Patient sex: M
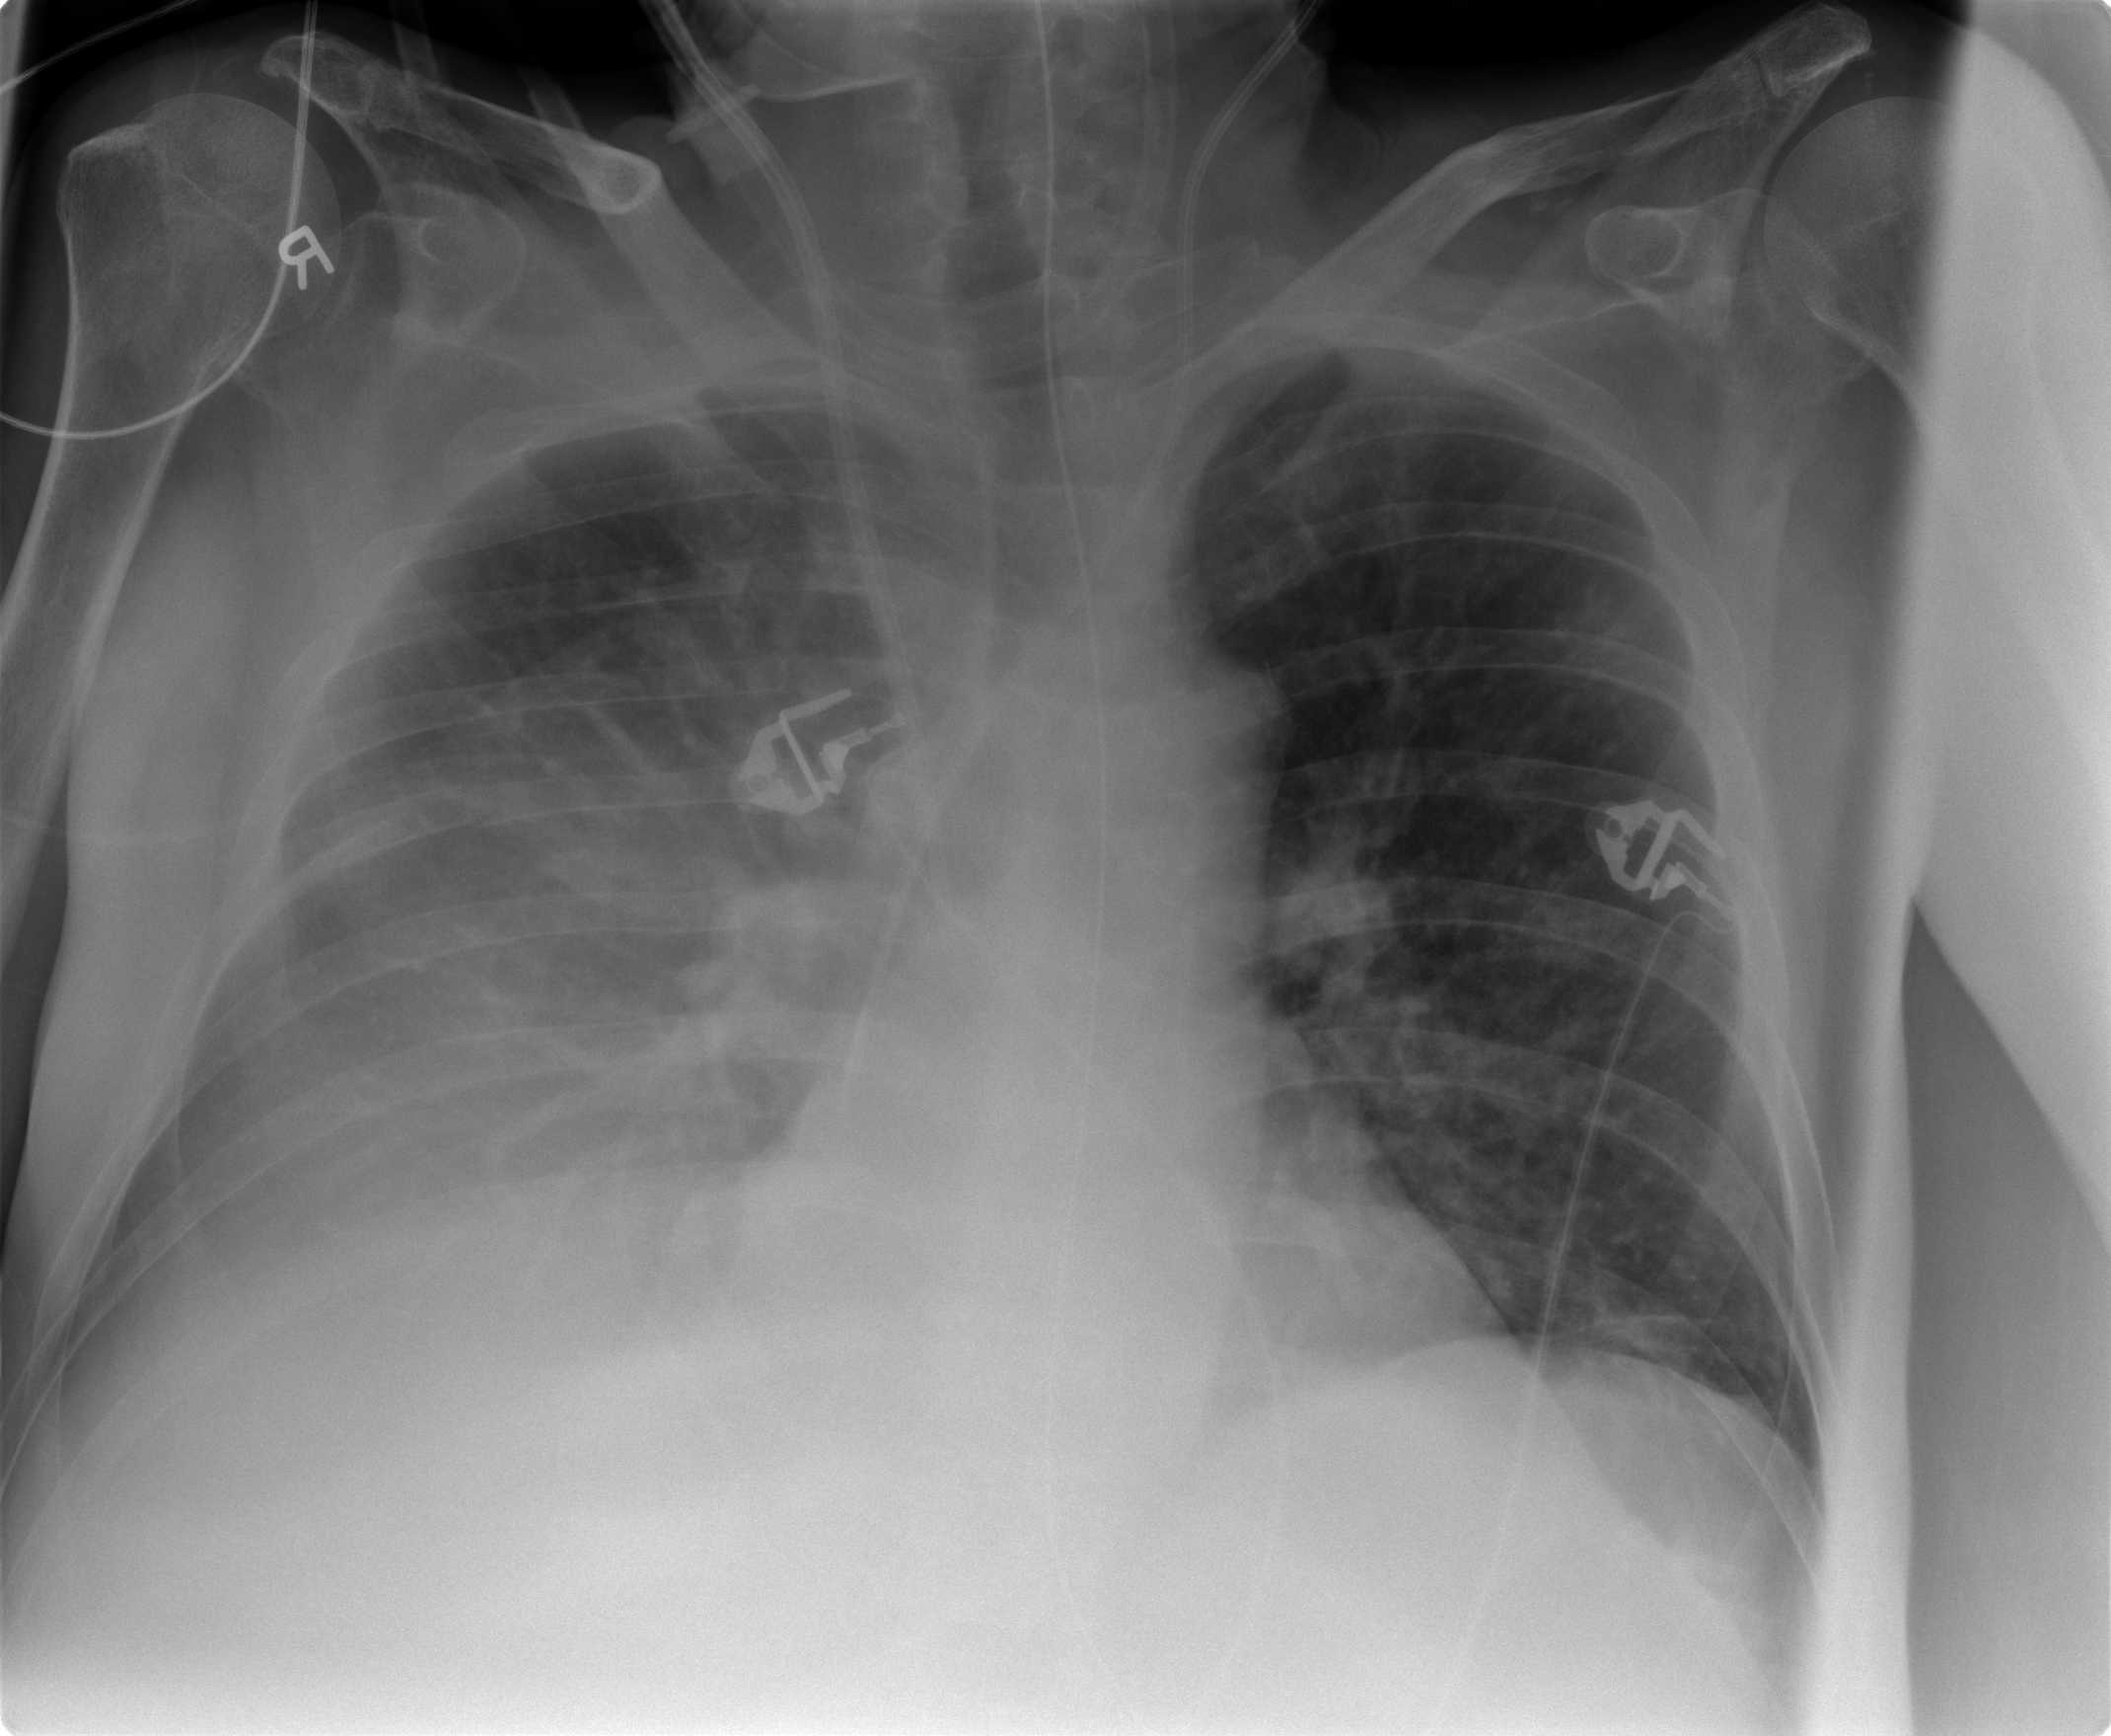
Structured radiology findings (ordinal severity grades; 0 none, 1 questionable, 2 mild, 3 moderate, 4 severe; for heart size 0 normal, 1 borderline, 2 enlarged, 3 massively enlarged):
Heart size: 0
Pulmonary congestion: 2
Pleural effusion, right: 3
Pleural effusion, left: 0
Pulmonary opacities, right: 1
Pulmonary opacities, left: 0
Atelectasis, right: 3
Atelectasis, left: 2